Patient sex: M
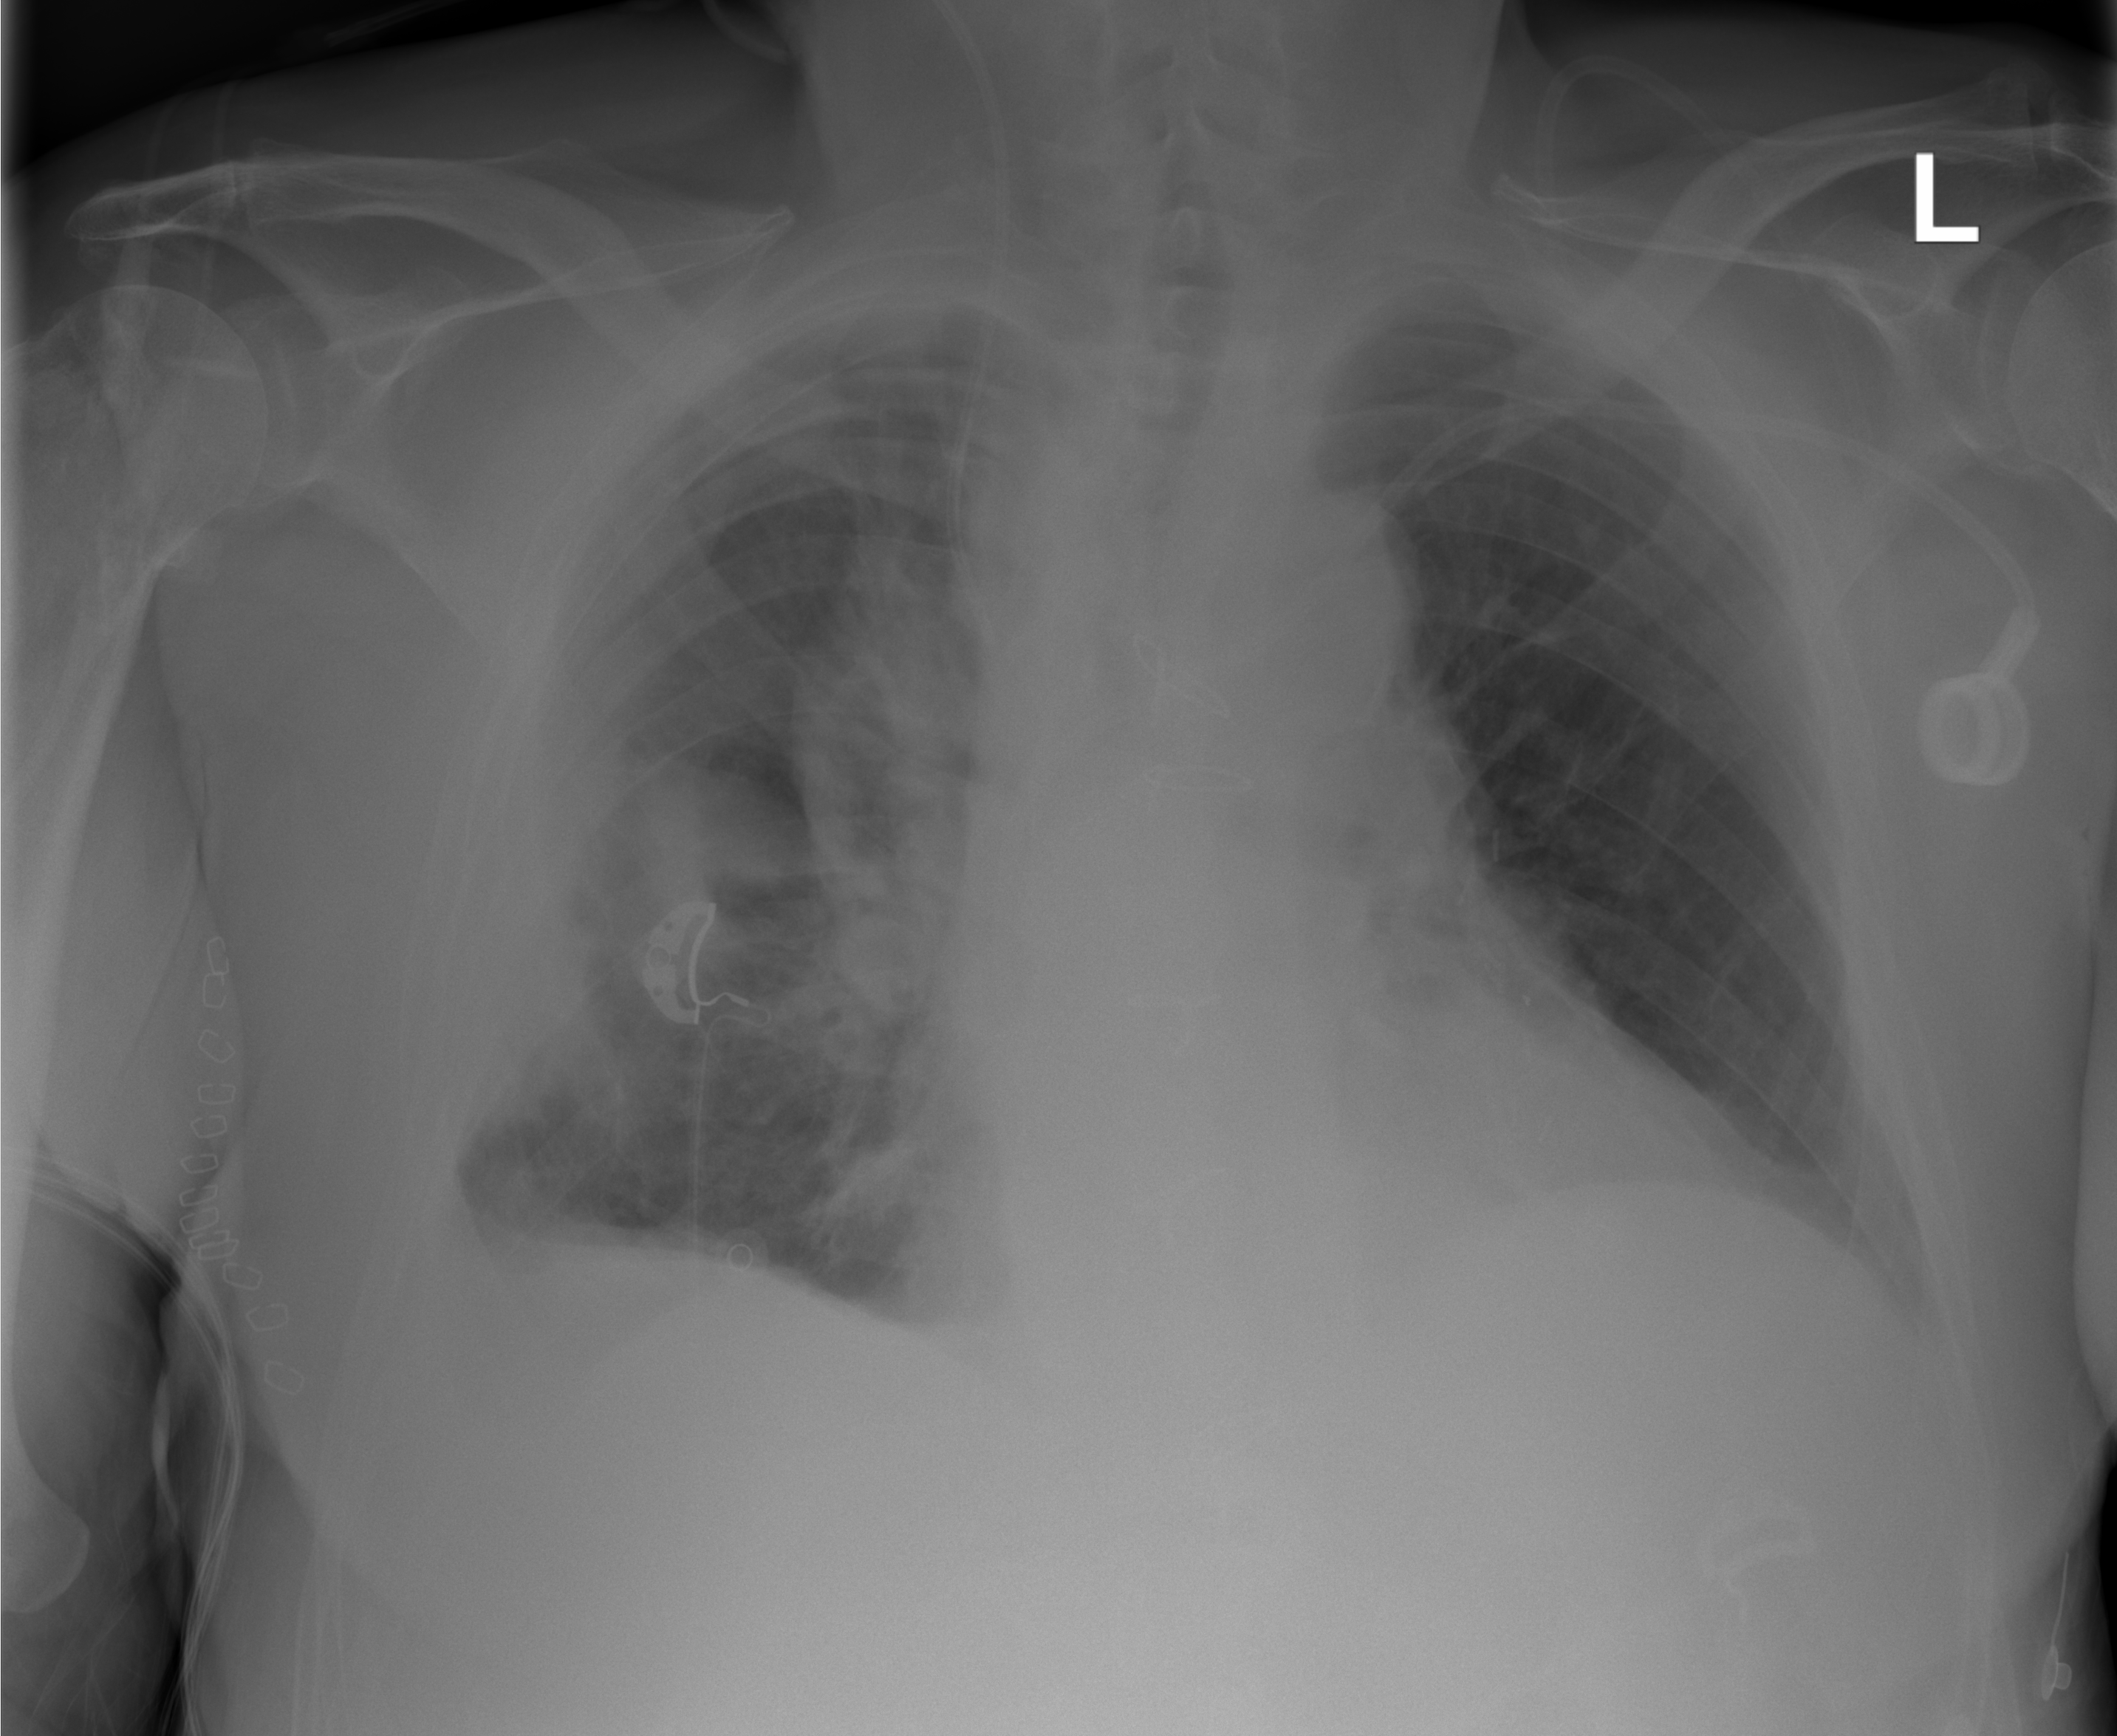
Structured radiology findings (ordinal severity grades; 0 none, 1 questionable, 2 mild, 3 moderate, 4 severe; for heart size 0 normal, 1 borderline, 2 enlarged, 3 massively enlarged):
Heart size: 2
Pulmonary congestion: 0
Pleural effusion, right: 2
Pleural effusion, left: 0
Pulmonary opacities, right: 1
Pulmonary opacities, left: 0
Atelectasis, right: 3
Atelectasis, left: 1